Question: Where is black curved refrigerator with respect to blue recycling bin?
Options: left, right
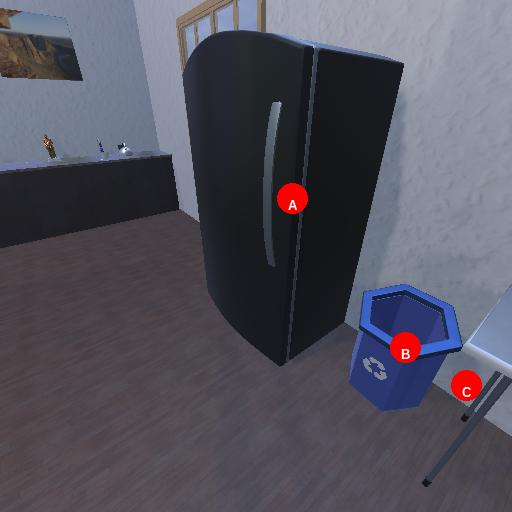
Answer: left